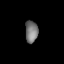
Tissue: lung
Cell type: Endothelial cells
Senescence score: 0.5672
Nuclear area (px): 268
Mean DAPI intensity: 119.254